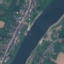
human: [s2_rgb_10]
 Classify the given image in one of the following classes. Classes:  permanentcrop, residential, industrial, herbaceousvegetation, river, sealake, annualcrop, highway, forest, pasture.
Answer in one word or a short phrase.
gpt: River